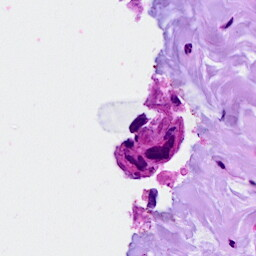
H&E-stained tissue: Breast